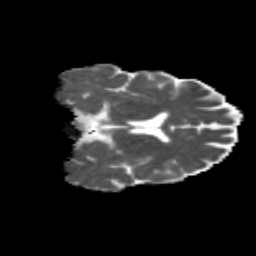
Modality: MD
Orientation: coronal
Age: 53
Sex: male
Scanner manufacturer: siemens
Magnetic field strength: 3 T
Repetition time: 4.71 s
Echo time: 0.0906 s